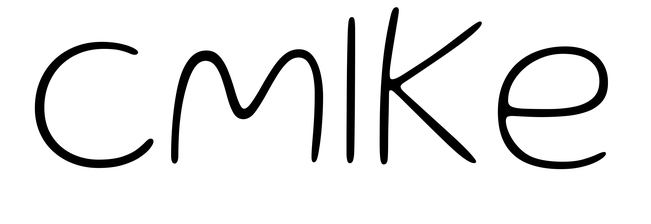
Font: Gluten_Thin